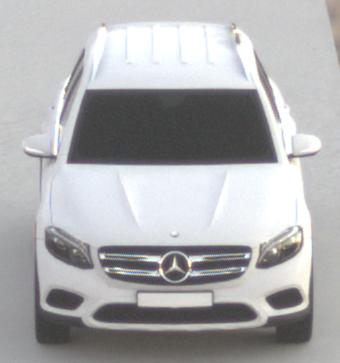
Make: Mercedes-Benz
Model: GLC 250
Detailed model: GLC (253)
Model produced from: 2015/09
Model produced until: 2018/05
Doors: 5
Color: white
Road condition: dry road
Daytime: sunrise or sunset
Contrast: low contrast